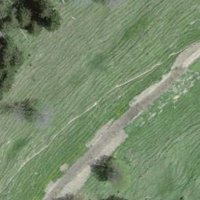
EUNIS habitat code: 23
Species observed at this site:
Teucrium scorodonia